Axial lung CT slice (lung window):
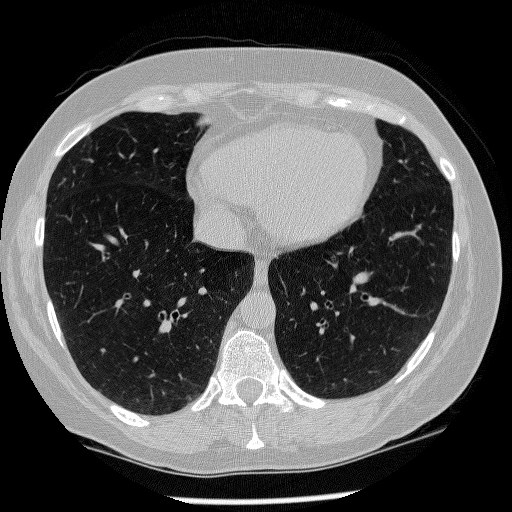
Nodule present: no